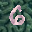
Label: 6